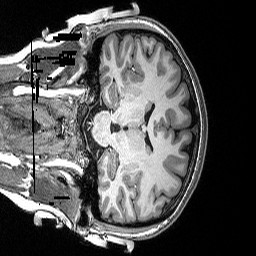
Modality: T1w
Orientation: coronal
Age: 21
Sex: female
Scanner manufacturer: siemens
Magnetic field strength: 3 T
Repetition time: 2.53 s
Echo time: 0.0033 s